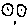
Label: smiley face